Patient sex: M
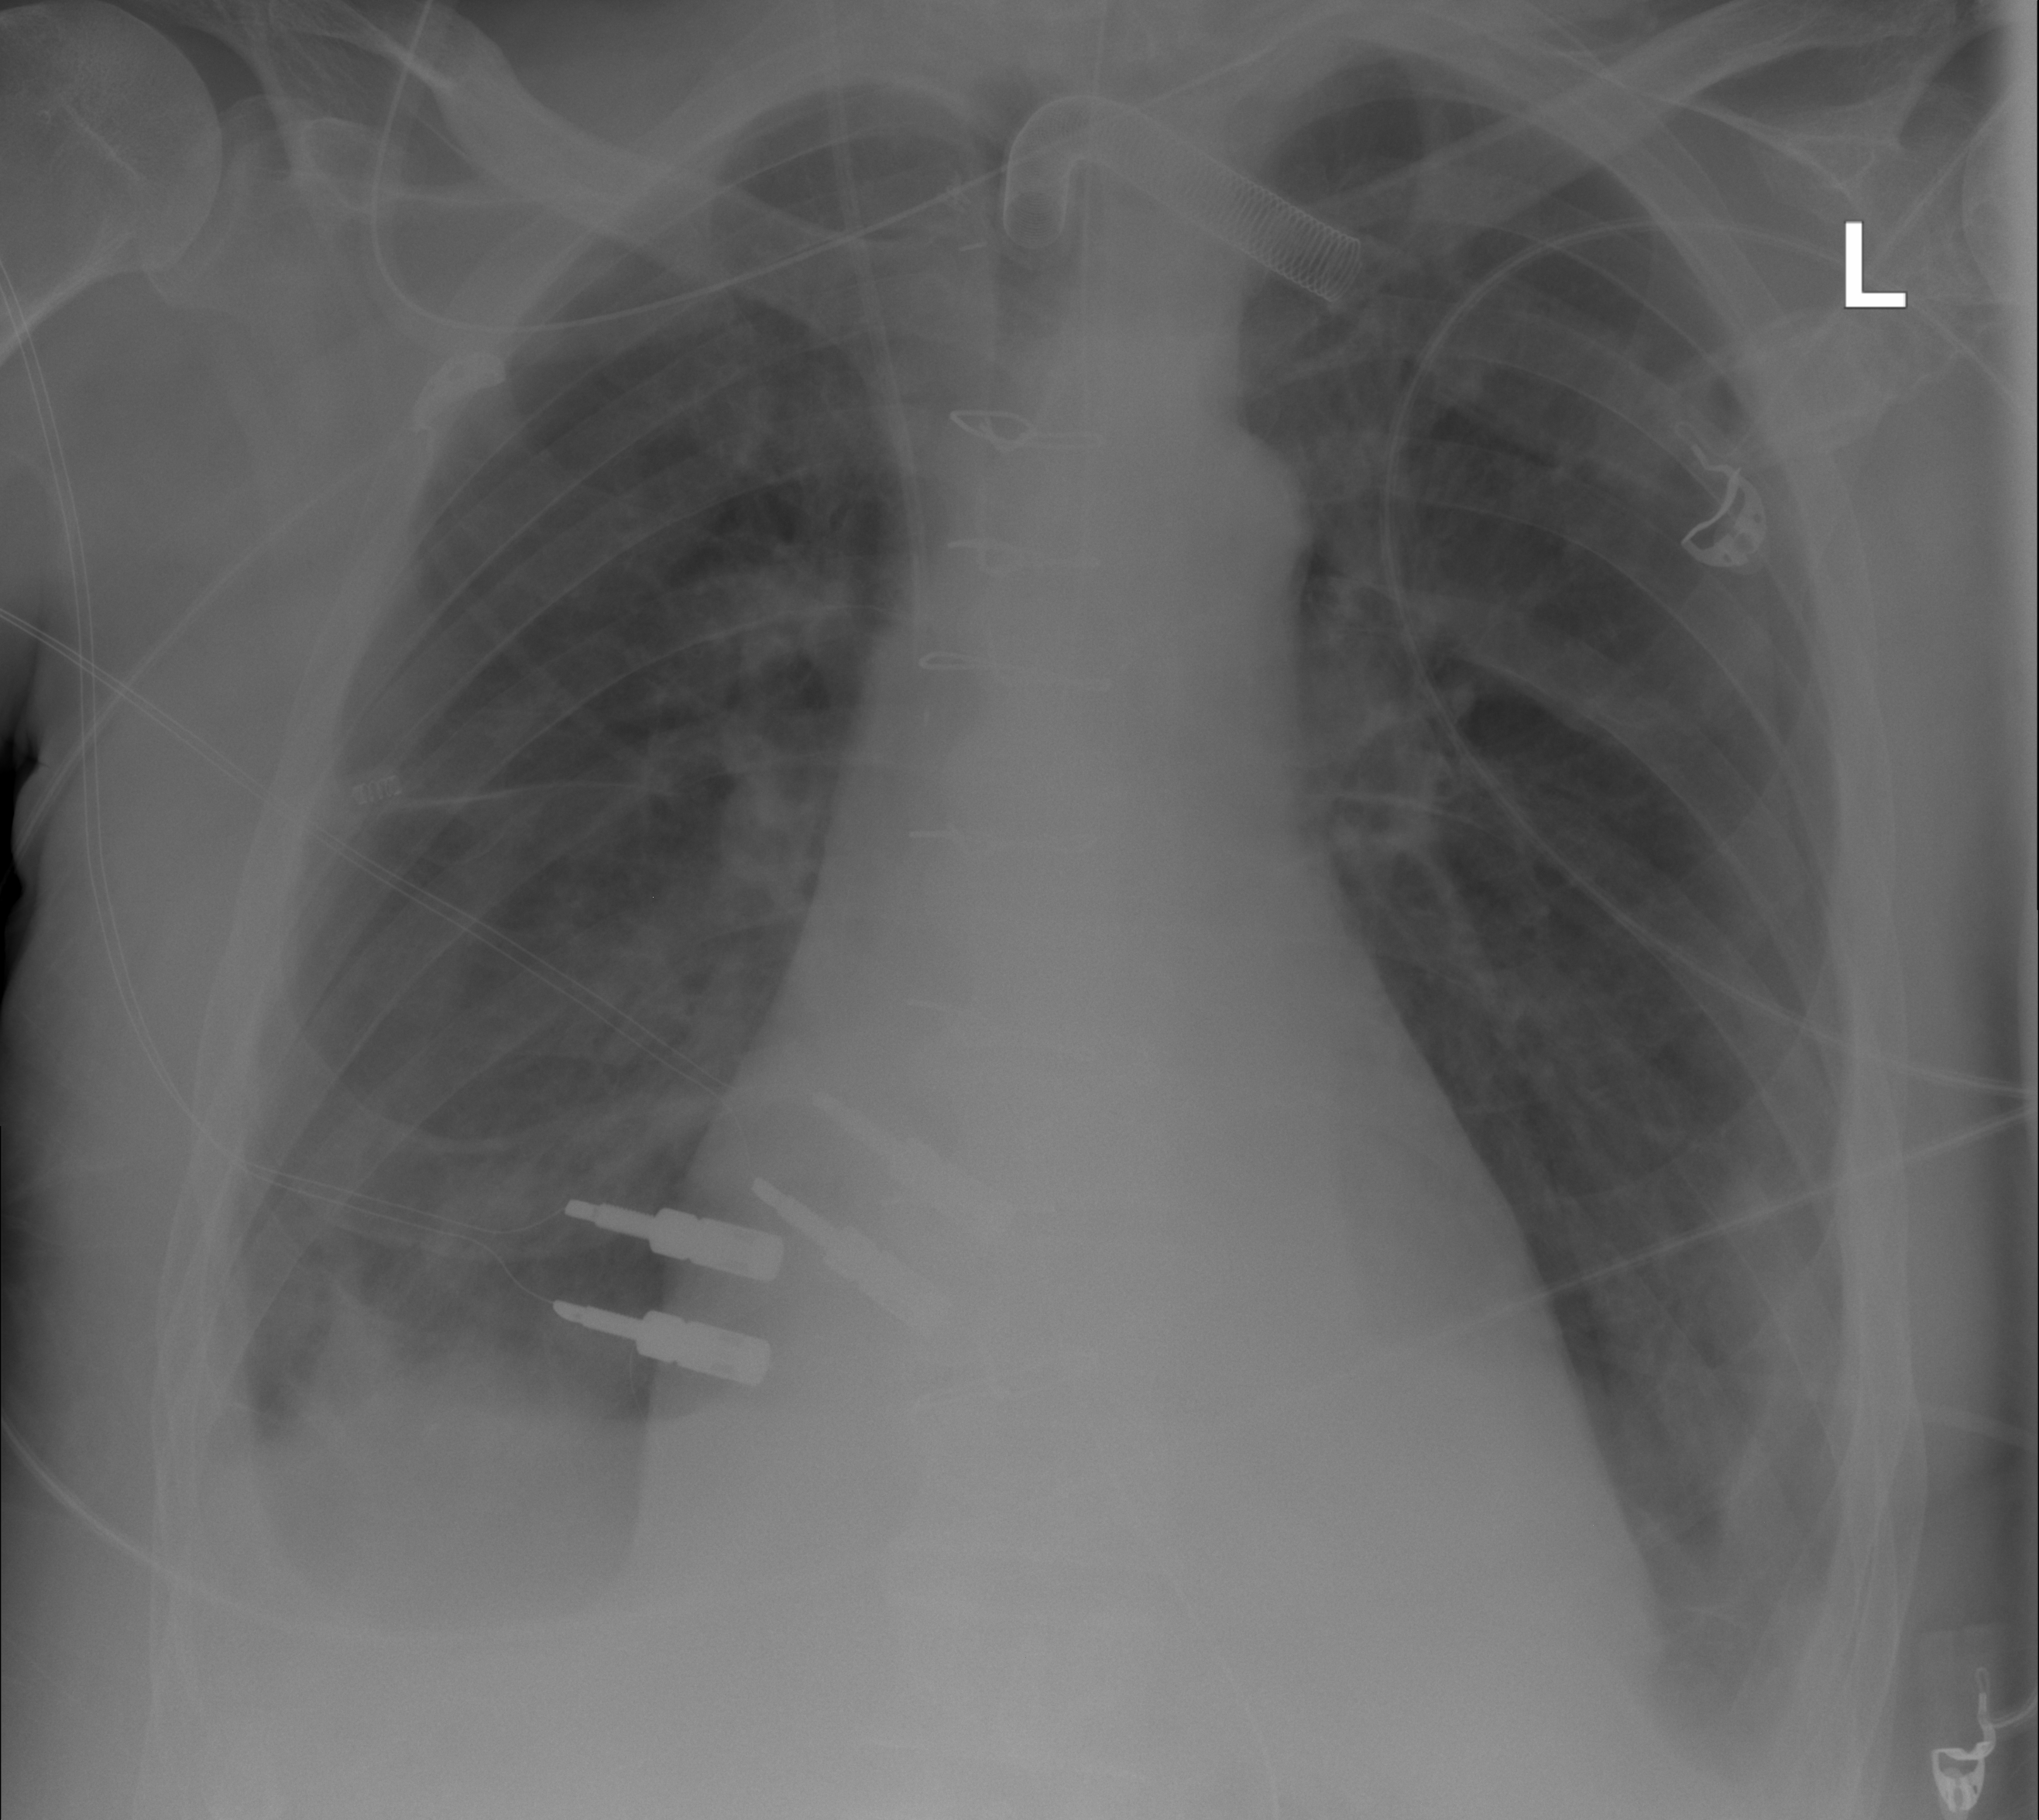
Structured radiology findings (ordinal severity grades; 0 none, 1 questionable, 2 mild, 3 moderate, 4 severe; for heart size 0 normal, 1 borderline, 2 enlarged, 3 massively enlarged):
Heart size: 0
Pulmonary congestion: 0
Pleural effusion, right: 2
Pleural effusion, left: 2
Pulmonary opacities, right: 1
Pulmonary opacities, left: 0
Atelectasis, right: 2
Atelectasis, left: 2